Aerial crown-view tile of a tropical tree (Barro Colorado Island, Panama), acquired 20250124:
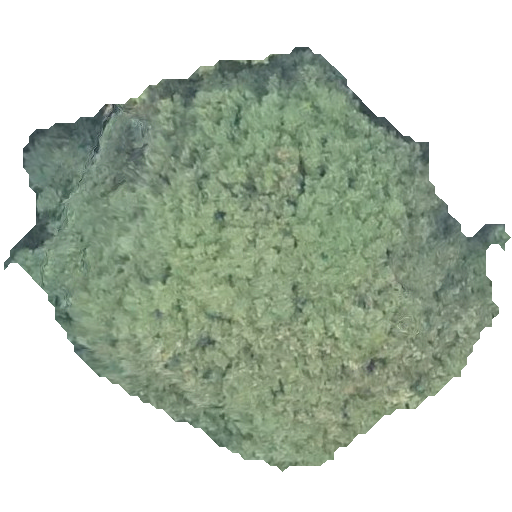
Species: Prioria copaifera
GBIF accepted scientific name: Prioria copaifera
Crown area: 204.372 m²